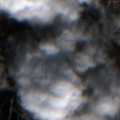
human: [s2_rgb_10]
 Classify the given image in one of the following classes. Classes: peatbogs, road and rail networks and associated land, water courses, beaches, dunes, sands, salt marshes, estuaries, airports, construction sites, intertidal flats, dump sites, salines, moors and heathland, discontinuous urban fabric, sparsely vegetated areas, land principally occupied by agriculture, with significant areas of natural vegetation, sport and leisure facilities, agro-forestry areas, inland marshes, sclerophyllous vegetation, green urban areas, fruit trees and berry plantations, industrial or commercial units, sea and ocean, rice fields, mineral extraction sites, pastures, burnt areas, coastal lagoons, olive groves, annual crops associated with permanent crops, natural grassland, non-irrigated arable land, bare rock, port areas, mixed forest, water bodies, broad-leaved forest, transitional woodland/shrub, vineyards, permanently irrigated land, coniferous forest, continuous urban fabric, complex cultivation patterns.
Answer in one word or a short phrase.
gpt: broad-leaved forest, natural grassland